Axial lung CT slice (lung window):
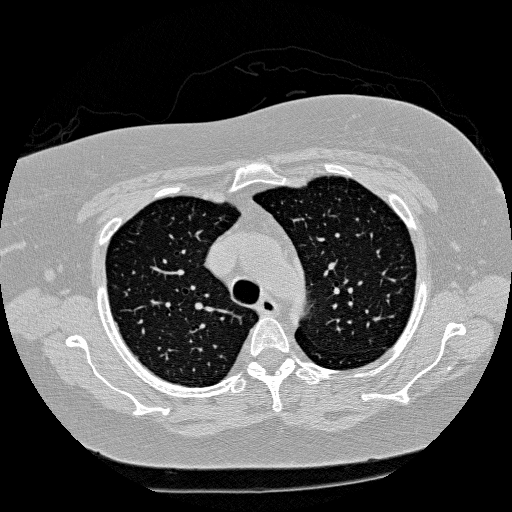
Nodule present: no